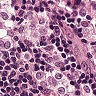
Metastatic tissue present: yes